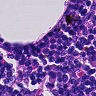
Metastatic tissue present: no